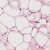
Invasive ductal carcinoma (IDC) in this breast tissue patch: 0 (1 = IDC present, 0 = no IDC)